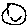
Label: smiley face